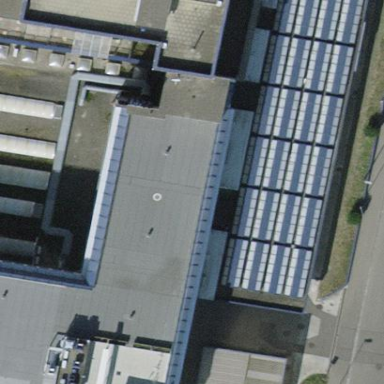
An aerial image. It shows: View of roof of building.